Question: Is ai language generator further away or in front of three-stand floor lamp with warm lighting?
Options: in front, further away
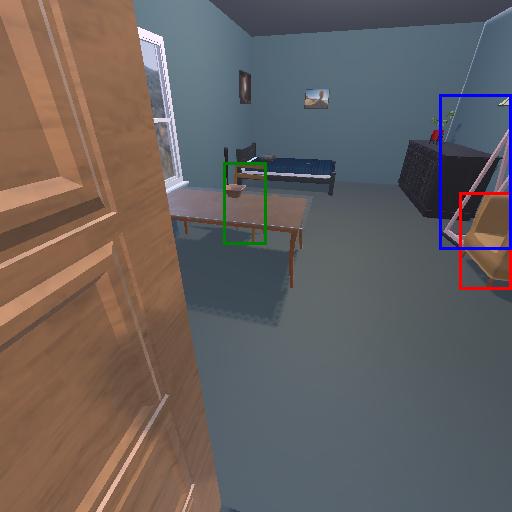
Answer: in front